Question: Following go getting started page, want to install revel, it says it can't find hg, I have git and I am comfortable with it. Double checked %PATH%, it has Git/cmd and Git/bin

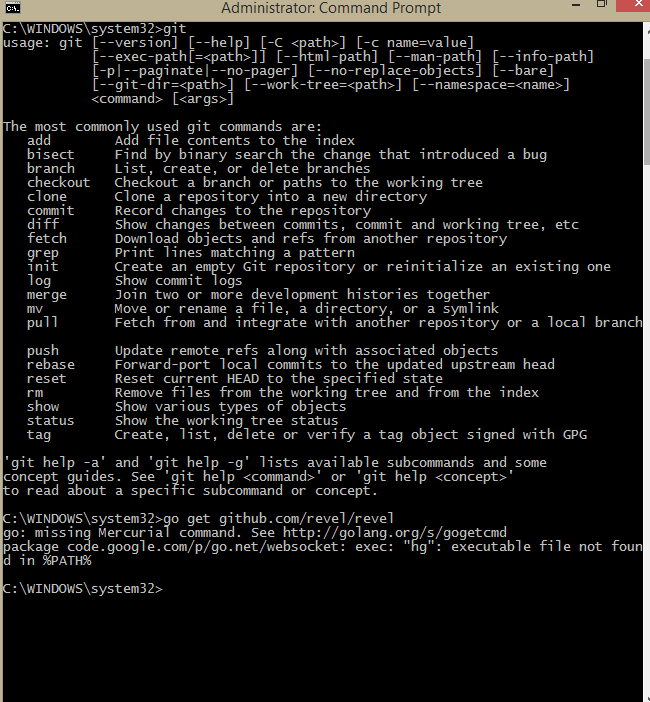
Answer: > package revelimport "github.com/revel/revel" <URL>
The 'go get' command installs a package and any missing import dependencies. The revel package imports "code.google.com/p/go.net/websocket" from a Mercurial repository.
Install Mercurial (hg): <URL>.